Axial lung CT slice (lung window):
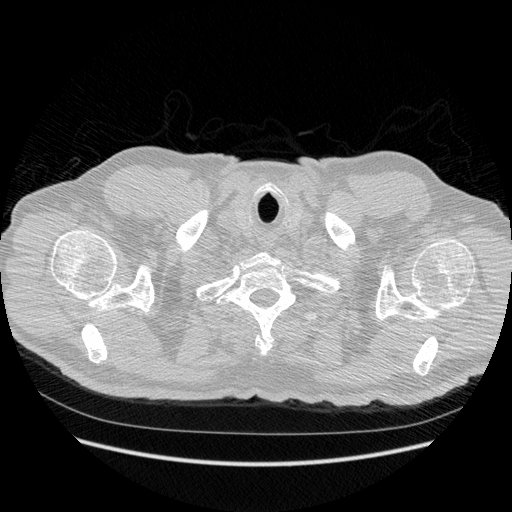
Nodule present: no